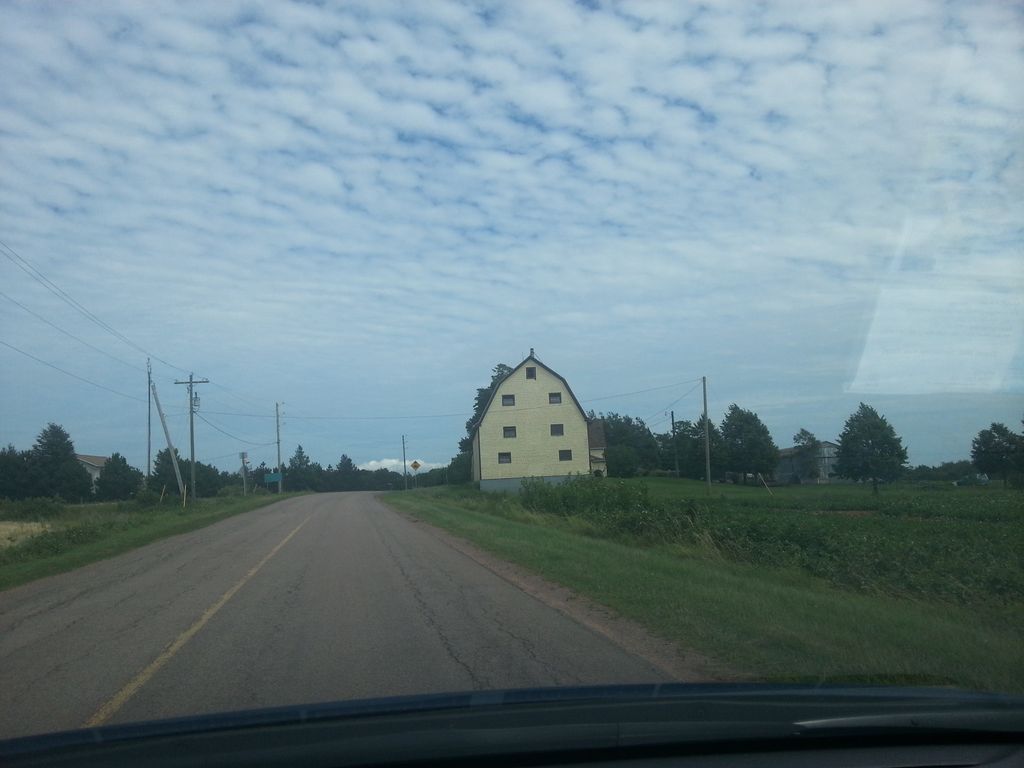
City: charlottetown